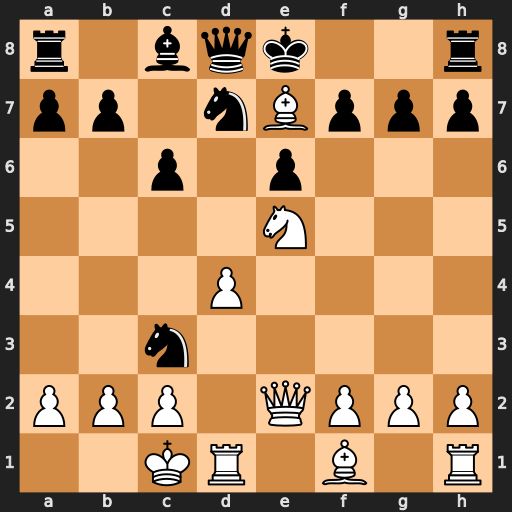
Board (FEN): r1bqk2r/pp1nBppp/2p1p3/4N3/3P4/2n5/PPP1QPPP/2KR1B1R
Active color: w
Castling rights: kq
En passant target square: -
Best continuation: Bxd8 Nxe2+ Bxe2